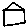
Label: house